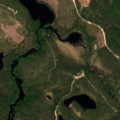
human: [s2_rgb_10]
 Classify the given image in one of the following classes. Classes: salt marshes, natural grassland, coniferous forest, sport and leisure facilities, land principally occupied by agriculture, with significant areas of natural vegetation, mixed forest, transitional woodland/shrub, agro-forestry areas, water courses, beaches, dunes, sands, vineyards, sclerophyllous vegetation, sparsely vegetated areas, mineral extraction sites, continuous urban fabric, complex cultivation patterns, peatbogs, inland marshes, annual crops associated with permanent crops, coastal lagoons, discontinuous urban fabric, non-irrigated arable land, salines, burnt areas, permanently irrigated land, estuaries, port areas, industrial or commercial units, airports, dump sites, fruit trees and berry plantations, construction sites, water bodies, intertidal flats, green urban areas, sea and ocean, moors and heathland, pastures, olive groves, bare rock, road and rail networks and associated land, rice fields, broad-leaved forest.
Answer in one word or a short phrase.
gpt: coniferous forest